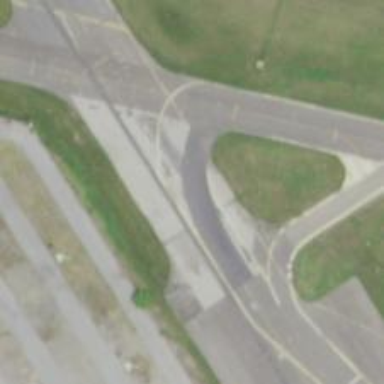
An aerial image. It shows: Image of taxiway at airport.